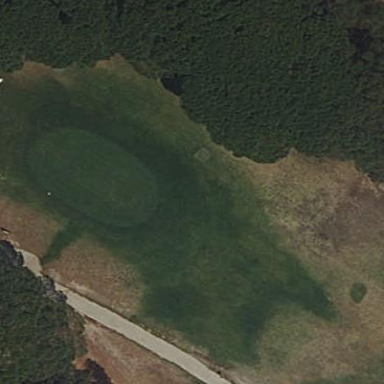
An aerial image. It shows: Golf tee.